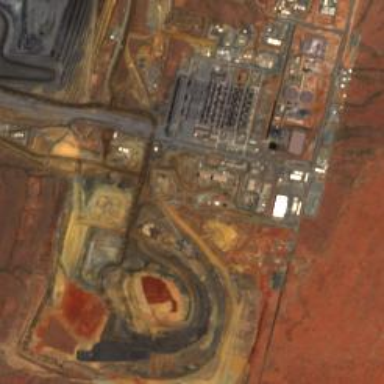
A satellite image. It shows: Industrial area dedicated to mineral processing.